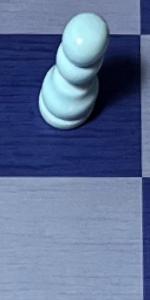
Label: Empty